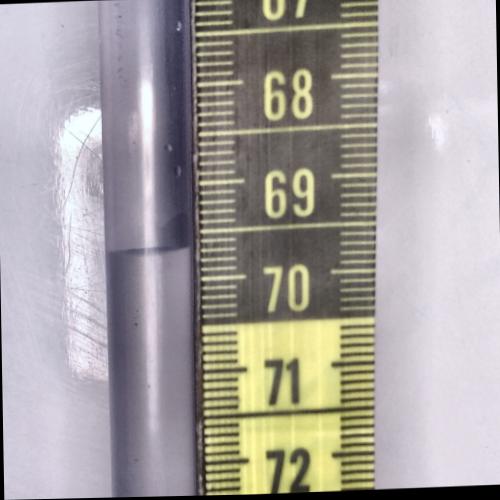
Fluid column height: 69.7 cm